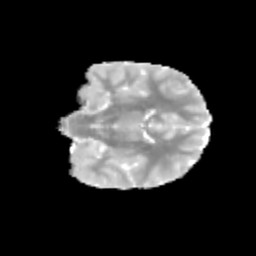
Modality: MD
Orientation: coronal
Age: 10
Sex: female
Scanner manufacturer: siemens
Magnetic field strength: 3 T
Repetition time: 3.8 s
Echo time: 0.07 s